Question: I have created this function which calculate the figure of merit of data acquired. The Loading variable is feed with some random numbers for the forum. In real life, I have real data.
'''
DD = 20; Days = 3; Peak = 1;
Loading = Table[Table[{RandomReal[{-1500, 1500}], RandomReal[{-1, 1}/100]}, {i, 1, 150}], {j, 1, Days}];
coo = Loading[[All, All, 1]];
TimeSwapFunction[lst_] :=
Norm[{Temp =
Sort[Partition[
Flatten[Riffle[
Flatten[Table[coo[[i]] + lst[[i]], {i, 1, Days}]],
Flatten[Loading[[1 ;; Days, All, Peak + 1]]]]],
2], #1[[1]] < #2[[1]] &];
Mean[Select[
Partition[
Riffle[Mean[Transpose[Partition[Temp[[All, 1]], DD]]],
Abs[Mean[
Transpose[
Partition[Temp[[All, 2]], DD]]]/(StandardDeviation[
Transpose[Partition[Temp[[All, 2]], DD]]]/Sqrt[DD])]],
2], #1[[1]] > 0 &][[All, 2]]]}]
'''
The function is working now.
As you can see, if we plot the TimeSwapFunction (see below), there is some maxima. The aim is to use NMaximize to find the maxima with the algorithms already coded in mathematica like a Genetic Algorithm.
But if I use directly NMaximize (with only one variable), it is not working. You can see it by looking at the inputs 19th and 21st. The output is some value that I don't understand from where it comes from.
If I allow two variables, that is the same story (input 25th). If i put the third one, it is not working anymore.
I would be really glad if someone can help me to go through this thing.

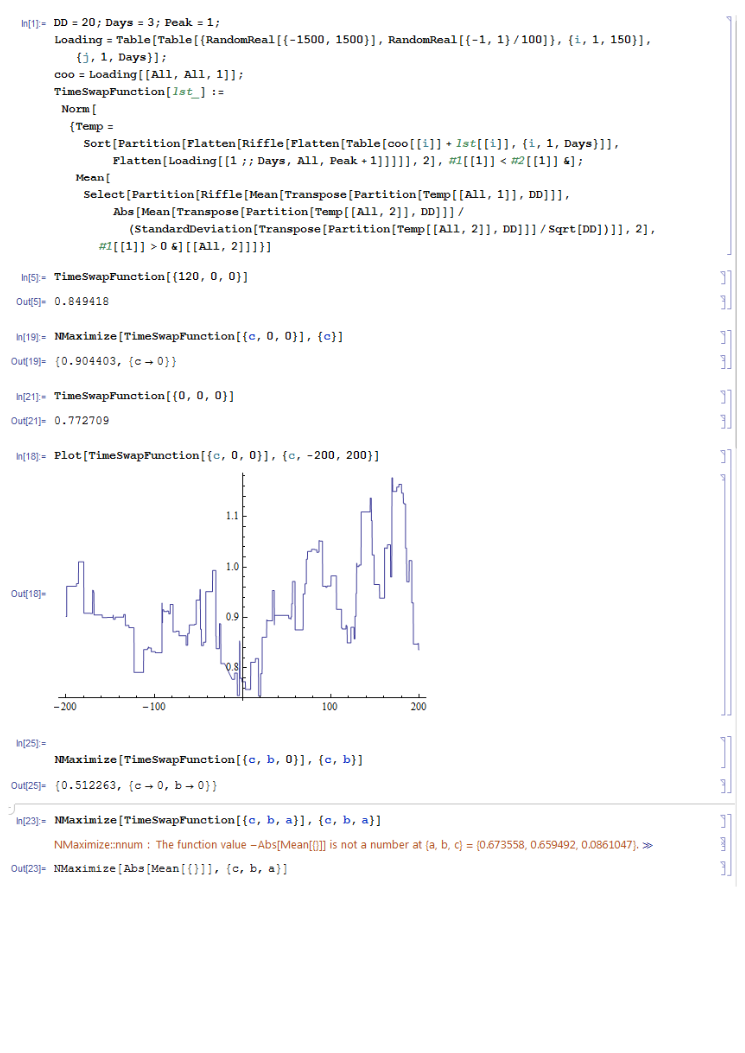
Answer: This is fixed by defining your TimeSwapFunction so that it takes only numeric arguments:
'''
Clear[TimeSwapFunction]
TimeSwapFunction[lst_ /; (And @@ ( NumericQ /@ lst))] := (*the rest the same*)
NMaximize[TimeSwapFunction[{c, b, a}], {c, b, a}]
'''
> {0.804359, {c -> 7.35047, b -> -4.85534, a -> 3.51407}}
This is a commonly encountered issue with many of the 'N' numeric functions ('NIntegrate',etc)
You should not use variables starting with upper case letters by the way, to avoid conflict with built-ins (not apparently an issue in the case however )
As another aside be aware with such a highly nonlinear function you are likely to find local rather than global extremes.